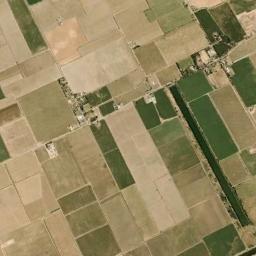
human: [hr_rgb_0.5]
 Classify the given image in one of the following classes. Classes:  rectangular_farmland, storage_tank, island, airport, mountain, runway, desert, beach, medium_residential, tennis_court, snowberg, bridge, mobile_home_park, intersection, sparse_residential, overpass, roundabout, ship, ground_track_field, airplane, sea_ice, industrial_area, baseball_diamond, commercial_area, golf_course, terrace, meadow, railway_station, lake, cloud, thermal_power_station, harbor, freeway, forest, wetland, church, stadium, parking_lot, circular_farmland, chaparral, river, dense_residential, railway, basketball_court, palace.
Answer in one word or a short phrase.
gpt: rectangular_farmland